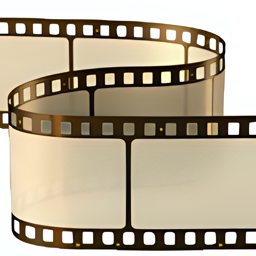
Name: film frames
Emoji: 🎞
Group: Objects
Sub-group: light & video